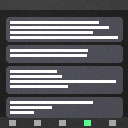
Screen state: on